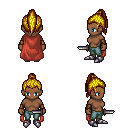
a pixel art fantasy rpg character, female body template, human, dark skin, maroon cape, teal pants, blonde long topknot hairstyle, cloth bracers, metal boots, dagger, four views (front, back, left, right), 2x2 character sprite sheet, small pixel art, hard edges, no anti-aliasing